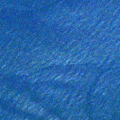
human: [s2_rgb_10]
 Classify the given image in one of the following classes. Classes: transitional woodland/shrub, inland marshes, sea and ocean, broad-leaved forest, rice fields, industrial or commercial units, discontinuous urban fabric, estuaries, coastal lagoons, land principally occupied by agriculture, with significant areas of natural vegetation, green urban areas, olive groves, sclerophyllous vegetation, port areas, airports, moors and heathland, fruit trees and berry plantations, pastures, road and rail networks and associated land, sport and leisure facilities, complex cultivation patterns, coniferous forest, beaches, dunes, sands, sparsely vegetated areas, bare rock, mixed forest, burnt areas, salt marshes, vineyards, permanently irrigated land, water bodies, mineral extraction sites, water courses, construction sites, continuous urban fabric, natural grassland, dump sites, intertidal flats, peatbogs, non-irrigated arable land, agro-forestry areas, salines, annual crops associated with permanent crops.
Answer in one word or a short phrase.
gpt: sea and ocean